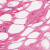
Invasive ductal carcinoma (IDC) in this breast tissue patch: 0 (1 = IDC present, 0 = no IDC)